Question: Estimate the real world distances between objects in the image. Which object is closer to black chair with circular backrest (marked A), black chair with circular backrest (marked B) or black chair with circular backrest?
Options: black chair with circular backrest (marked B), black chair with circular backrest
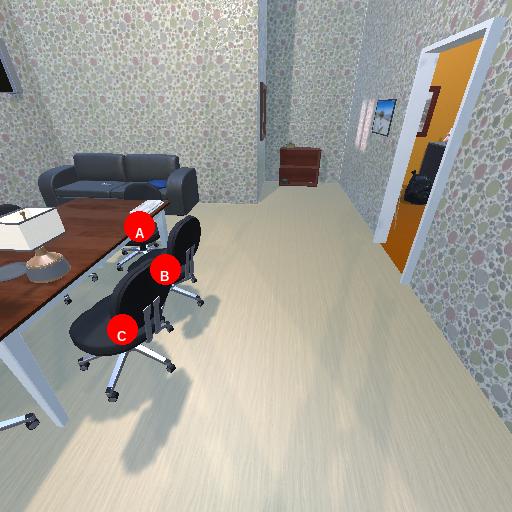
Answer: black chair with circular backrest (marked B)